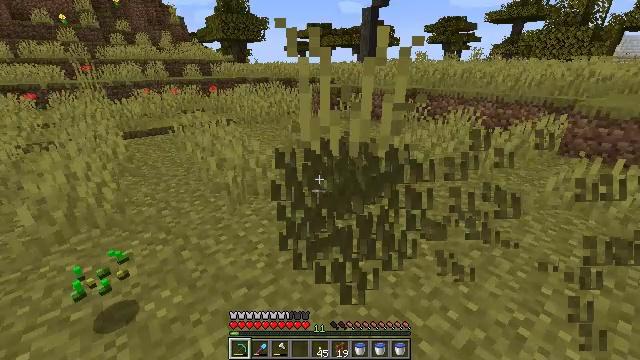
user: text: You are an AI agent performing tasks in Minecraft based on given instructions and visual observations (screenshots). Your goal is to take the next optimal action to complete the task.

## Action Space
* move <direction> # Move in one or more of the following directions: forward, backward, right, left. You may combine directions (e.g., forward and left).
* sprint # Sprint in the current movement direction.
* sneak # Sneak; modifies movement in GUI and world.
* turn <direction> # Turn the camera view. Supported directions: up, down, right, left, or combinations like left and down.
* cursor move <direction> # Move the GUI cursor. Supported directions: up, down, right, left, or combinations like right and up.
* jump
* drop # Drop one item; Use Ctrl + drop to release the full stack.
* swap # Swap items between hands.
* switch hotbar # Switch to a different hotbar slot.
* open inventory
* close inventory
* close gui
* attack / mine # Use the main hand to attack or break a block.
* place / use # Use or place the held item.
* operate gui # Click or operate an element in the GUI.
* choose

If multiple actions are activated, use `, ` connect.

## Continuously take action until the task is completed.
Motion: motion action
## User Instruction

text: Break the grass block.
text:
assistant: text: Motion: attack / mine